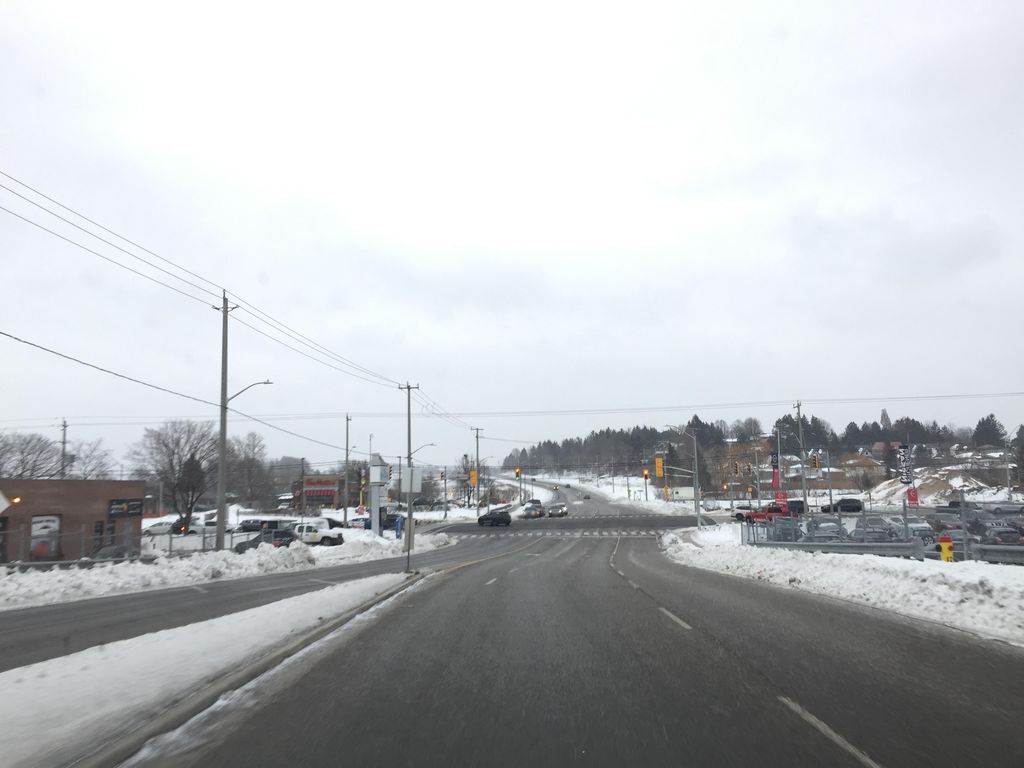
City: kitchener-waterloo